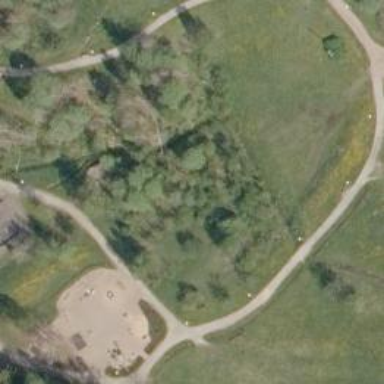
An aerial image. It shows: Disc golf hole.